Interaction volume radius: 10 \u00c5
Interaction volume height: 15 \u00c5
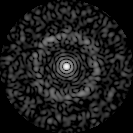
Disorder parameter: 0.833